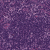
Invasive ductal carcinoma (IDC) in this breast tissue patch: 0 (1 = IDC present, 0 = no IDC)